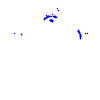
Particle: pion